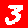
Digit: 3